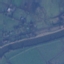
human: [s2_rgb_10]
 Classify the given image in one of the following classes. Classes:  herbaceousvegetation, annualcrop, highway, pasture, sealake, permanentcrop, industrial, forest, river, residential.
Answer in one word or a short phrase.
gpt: River